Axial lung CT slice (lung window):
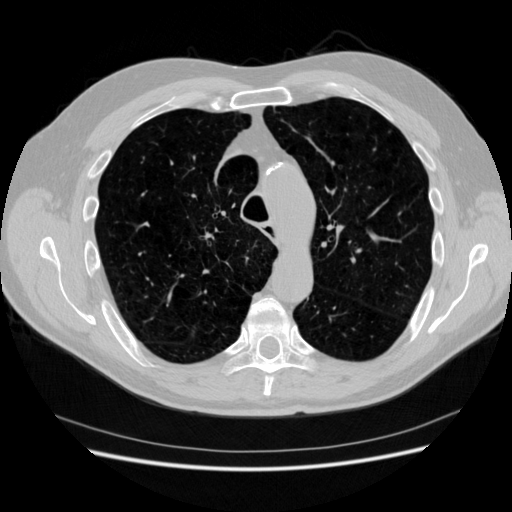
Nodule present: no